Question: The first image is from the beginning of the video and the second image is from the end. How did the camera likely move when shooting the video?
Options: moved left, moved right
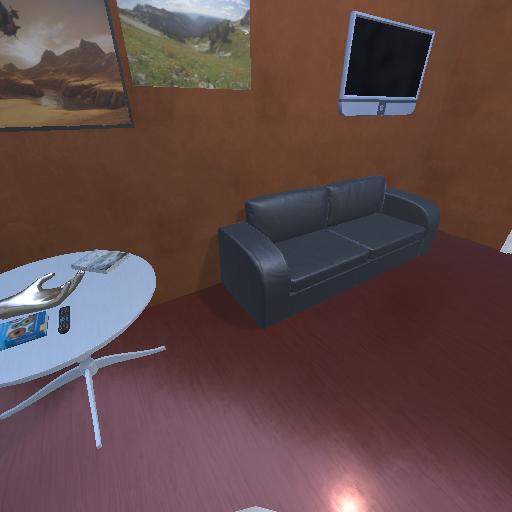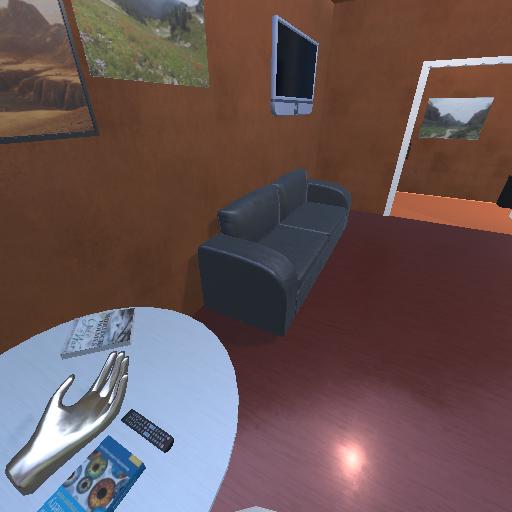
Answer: moved left